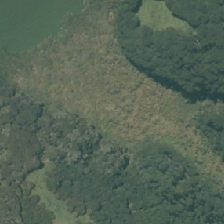
Land cover: herbaceous_freshwater_vege